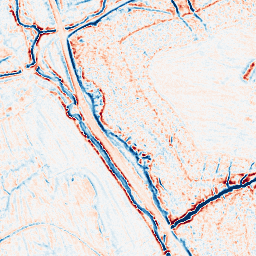
Category: edge_preserving
Decomposition family: bilateral
Decomposition parameters: d: 9
sigma_color: 150
sigma_space: 150
Upsampling method: bicubic
Upsampling parameters: scale: 2
Upsampling scale: 2